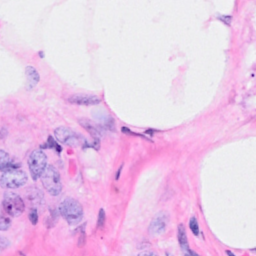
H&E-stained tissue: Breast